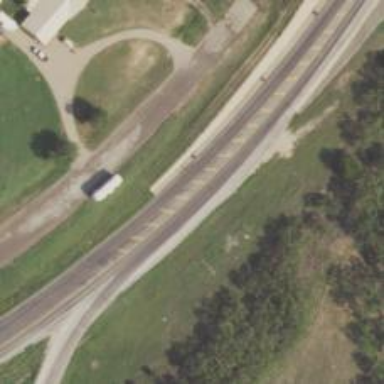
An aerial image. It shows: Primary highway.